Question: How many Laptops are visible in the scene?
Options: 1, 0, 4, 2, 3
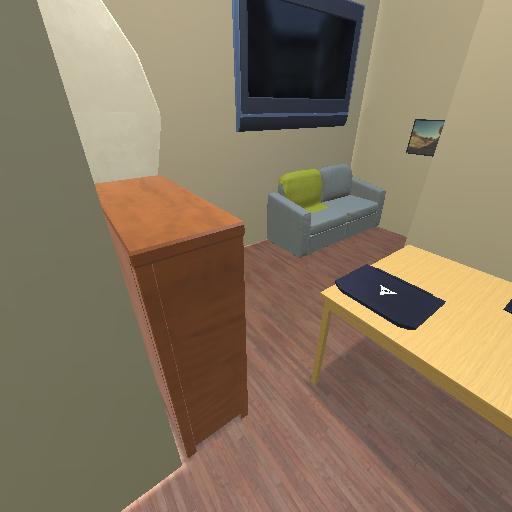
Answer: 1